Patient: sex F, age 34
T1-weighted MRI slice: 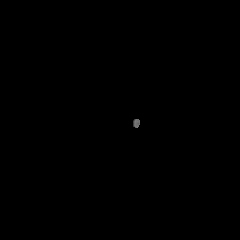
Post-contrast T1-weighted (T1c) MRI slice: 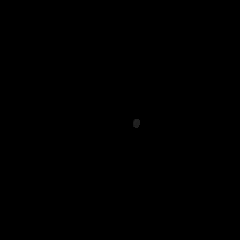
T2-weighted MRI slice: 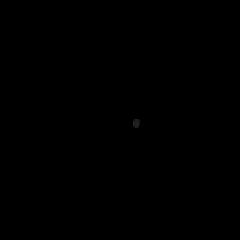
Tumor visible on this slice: no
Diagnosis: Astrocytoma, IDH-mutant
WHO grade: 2